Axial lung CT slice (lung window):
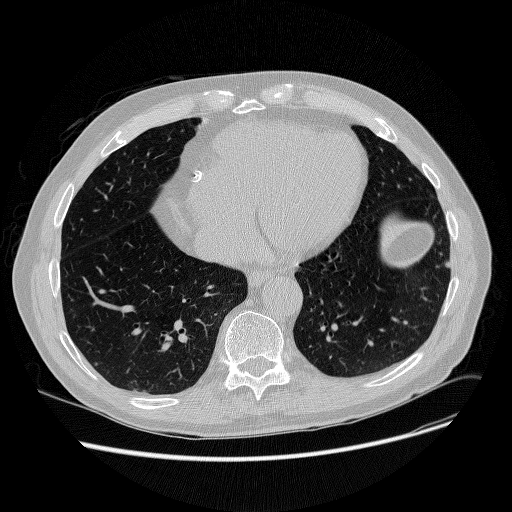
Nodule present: yes
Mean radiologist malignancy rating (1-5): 2.667